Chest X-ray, AP view. Patient: 62 years old, sex F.
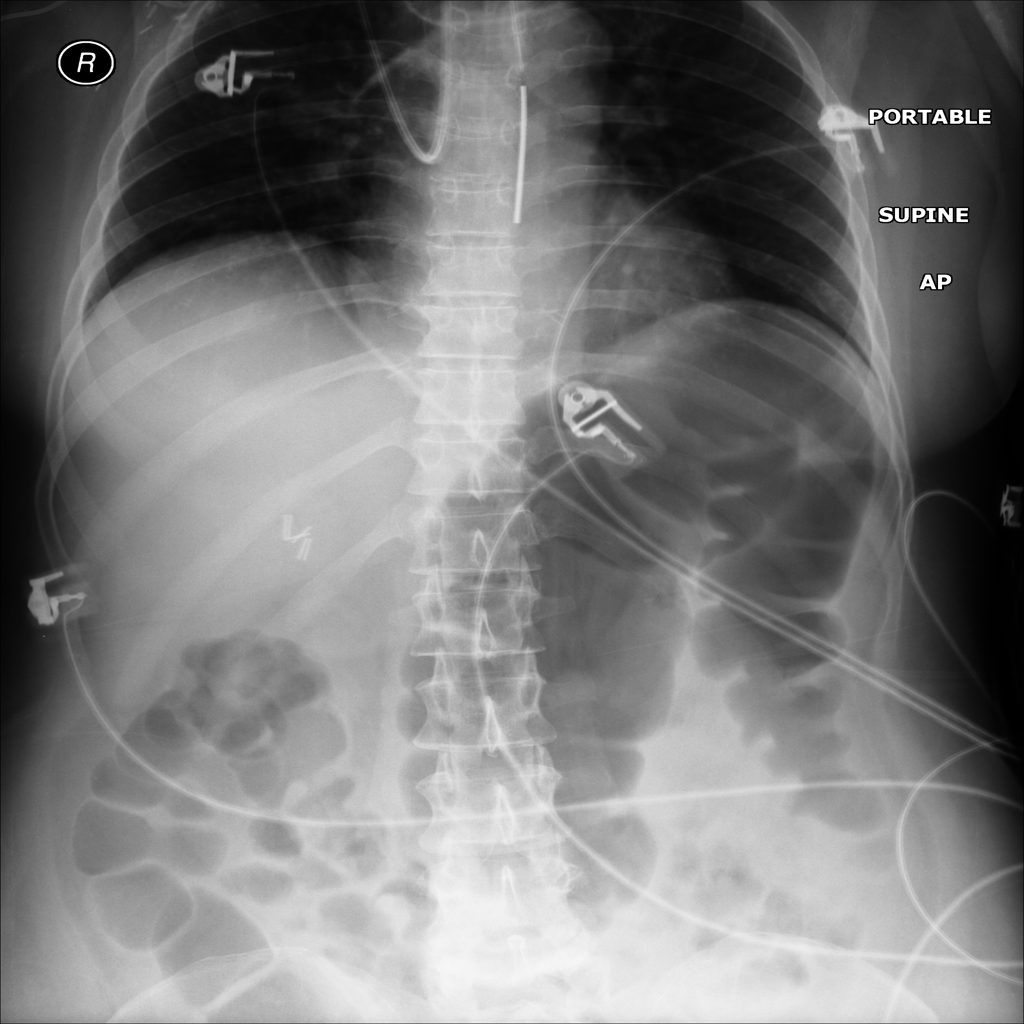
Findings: No Finding